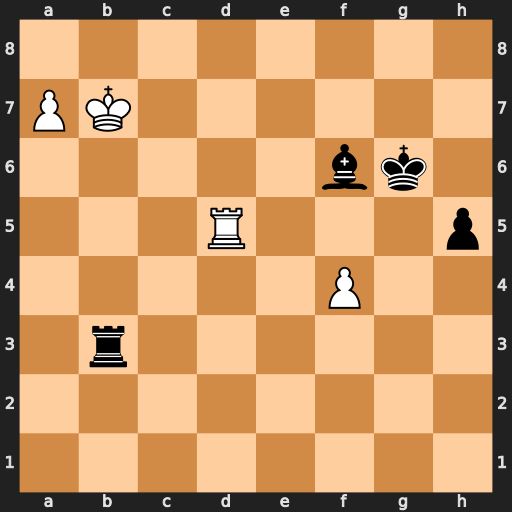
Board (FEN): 8/PK6/5bk1/3R3p/5P2/1r6/8/8
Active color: w
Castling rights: -
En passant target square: -
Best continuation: Ka6 Bc3 Ra5